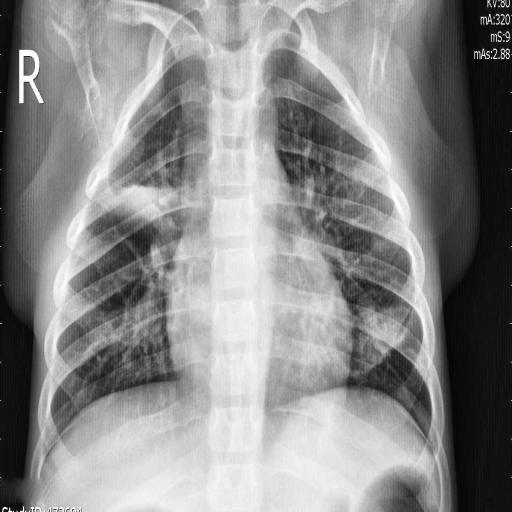
Finding: PNEUMONIA